Question: Okay, please note that this happens when I run the build version of the program - the debugger in VB 2013 completely works but doesn't pick up on the error. Upon running the built version out-side of VB 2013 I receive this really strange error.

As this only happens out side of Visual Basics I'm unable to properly debug the error. Firstly, why is this only happening out-side of Visual Basics and how can I prevent it?
Here's my code, the error message appears after the 'Download Complete' line so I don't think it has anything to do with the actual file downloads or the initial internet check (pings).
'''
'Test for Internet Connectivity
loginstat.Text = "Confirming Internet Connection..."
My.Application.DoEvents()
Try
If My.Computer.Network.Ping("www.google.com") = True Then
loginstat.Text = "Internet Connection Confirmed."
My.Application.DoEvents()
Else
loginstat.Text = "Internet Connection Failed."
My.Application.DoEvents()
MessageBox.Show("Whoops! I was unable to connect to the internet. Please check your network connection. You may have to add this program to the 'Trusted Applications' list of your firewall.", "Offline Mode")
End
End If
Catch ex As Exception
MessageBox.Show("Whoops! I was unable to connect to the internet. You may have to add this program to the 'Trusted Applications' list of your firewall. " & _
vbNewLine & "" & vbNewLine & String.Format("Error: {0}", ex.Message))
loginstat.Text = "Internet Connection Failed."
End
End Try
Try
loginstat.Text = "Downloading Server Credentails. Please wait..."
My.Application.DoEvents()
serveriptxt.Text = GetRemoteFile("https://dl.dropboxusercontent.com/s/qzw2etb094k6h8z/DataBase-IP.txt?dl=1&token_hash=A***")
databaseusertxt.Text = GetRemoteFile("https://dl.dropboxusercontent.com/s/m9qitkq9lupi19b/DataBase-User.txt?dl=1&token_hash=AAGxkgmmW****")
My.Settings.RegisterKey = GetRemoteFile("https://dl.dropboxusercontent.com/s/dtts45fnplyh4ma/DataBase-RegisterKey.txt?dl=1&token_hash=AAF****")
My.Settings.AccessCode = GetRemoteFile("https://dl.dropboxusercontent.com/s/iuaz4kig5pidzmw/DataBase-AccessCode.txt?dl=1&token_hash=AAHgWc9***")
My.Settings.Save()
loginstat.Text = "Downloading Complete."
My.Application.DoEvents()
TabControl1.Enabled = True
If My.Settings.RememberGamerTag = 1 Then
RememberGamerTag.Checked = True
LogUsername.Text = My.Settings.UserGamerTagRemember
End If
loginstat.Text = "Ready."
Catch ex As Exception
MessageBox.Show("Whoops! I was unable to download the server credentials, this is likely a network problem on your PC. Please check your network connection & firewall configuration. You may have to add this program to the 'Trusted Applications' list of your firewall. " & _
vbNewLine & "" & vbNewLine & String.Format("Error: {0}", ex.Message))
loginstat.Text = "Server Credentails Failed."
End Try
'''
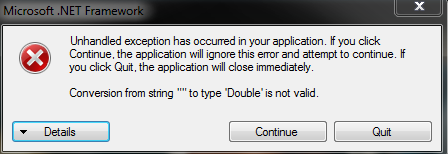
Answer: I believe the RememberGamerTag of your App.config is blank or missing in your "production" environment.
Values returned by My.Settings are typically strings. VB.NET is trying to be helpful and doing a background conversion to an integer (Double) because of your comparison logic ('My.Settings.RememberGamerTag = 1'), but the empty string is causing it to throw an Exception.
To protect yourself from these kinds of errors in the future, be sure to set <URL> on.